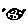
Label: moon